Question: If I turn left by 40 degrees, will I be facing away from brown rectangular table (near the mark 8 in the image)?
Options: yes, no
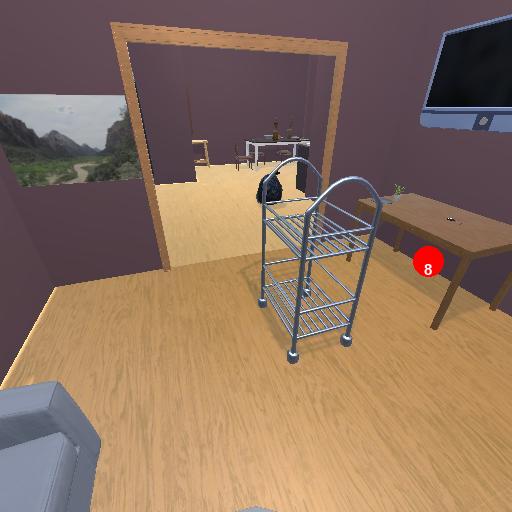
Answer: yes